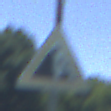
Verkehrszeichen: SteinschlagLinks
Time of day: Midday
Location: Outdoor (Nature)
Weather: Clear
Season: Summer
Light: Natural